Question: I'm having trouble trying to understand what to do here.
My objective isn't as simple as a regular old CRUD form to create a new entity, but rather a browse index page that will list all of the Evaluations in my database.
Each evaluation is attached to a RegisteredCourse which in turn has a Teacher attached to it.
Here is how I'd like to present the information:

My table structure doesn't allow me to just invoke it simply, so I know I have to create a ViewModel to have my controller give my View something nice and useful.
My question is how to create this ViewModel. I'm stumped because I've never tackled this sort of problem before. Thanks. Below is SQL schema if that helps.
'''
create table Grado(
ID int identity(1,1) primary key,
Nombre varchar(64)
)
create table Jefe(
ID int identity(1,1) primary key,
Nombre varchar(128),
Apellido varchar(256)
)
create table Area(
ID int identity(1,1) primary key,
IDJefe int foreign key references Jefe(ID),
Nombre varchar(64)
)
create table Carrera(
ID int identity(1,1) primary key,
IDArea int foreign key references Area(ID),
Nombre varchar(64)
)
create table Docente(
ID int identity(1,1) primary key,
IDCarrera int foreign key references Carrera(ID),
IDGrado int foreign key references Grado(ID),
Nombre varchar(128),
Apellido varchar(256),
Carnet varchar(20),
FechaNacimiento datetime
)
create table Materia(
ID int identity(1,1) primary key,
IDCarrera int foreign key references Carrera(ID),
Nombre varchar(64)
)
create table MateriaProgramada(
ID int identity(1,1) primary key,
IDMateria int foreign key references Materia(ID),
IDDocente int foreign key references Docente(ID),
Ano datetime,
Semestre int,
Modulo int
)
create table Evaluador(
ID int identity(1,1) primary key,
Nombre varchar(256)
)
create table Evaluacion(
ID int identity(1,1) primary key,
IDMateriaProgramada int foreign key references MateriaProgramada(ID),
IDEvaluador int foreign key references Evaluador(ID),
Tema int,
Horario int,
Secuencia int,
Pizarra int,
Audiovisuales int,
Letra int,
Voz int,
Gestos int,
Ejemplificacion int,
Preguntas int,
Dominio int,
Participacion int,
Observaciones varchar(2048),
MateriasPosibles varchar(1024),
ExigenciasAcademicas bit
)
'''
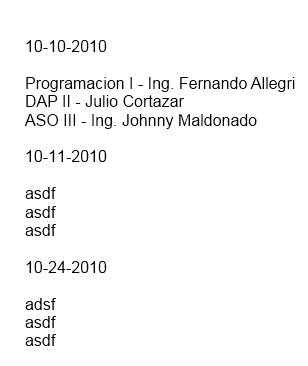
Answer: I know this is blunt, but why don't you take the time to follow <URL> online so you can understand how to do this with something like Entity Framework or Linq-to-SQL?